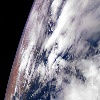
Label: cloud